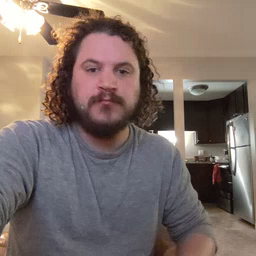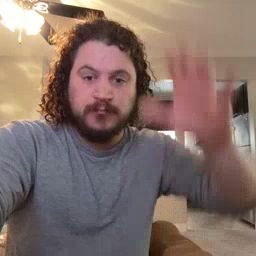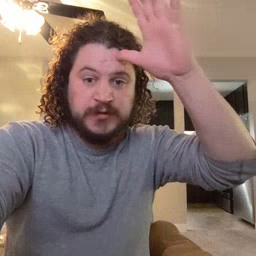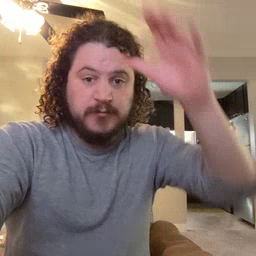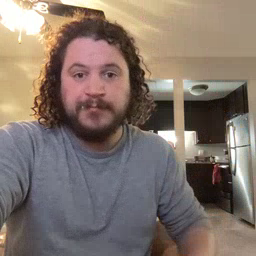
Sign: dad